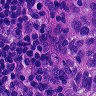
Metastatic tissue present: yes